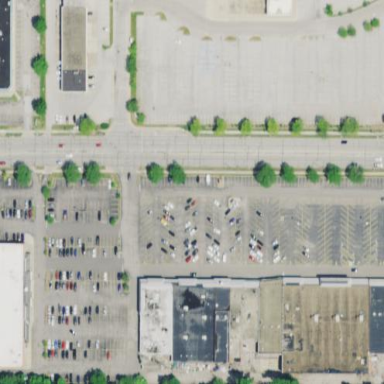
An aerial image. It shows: Retail area.